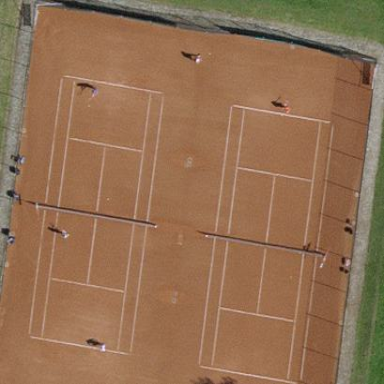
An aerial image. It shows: Tennis court in leisure pitch.